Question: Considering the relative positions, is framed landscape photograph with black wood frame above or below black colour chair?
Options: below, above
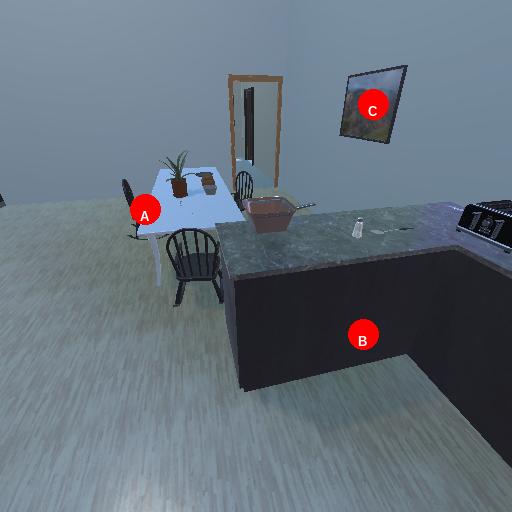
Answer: below